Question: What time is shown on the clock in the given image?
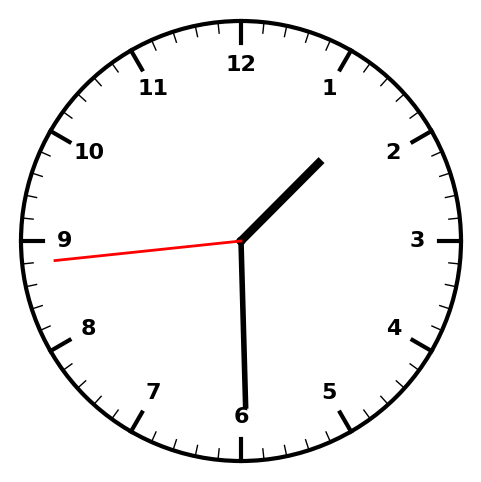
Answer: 01:29:44